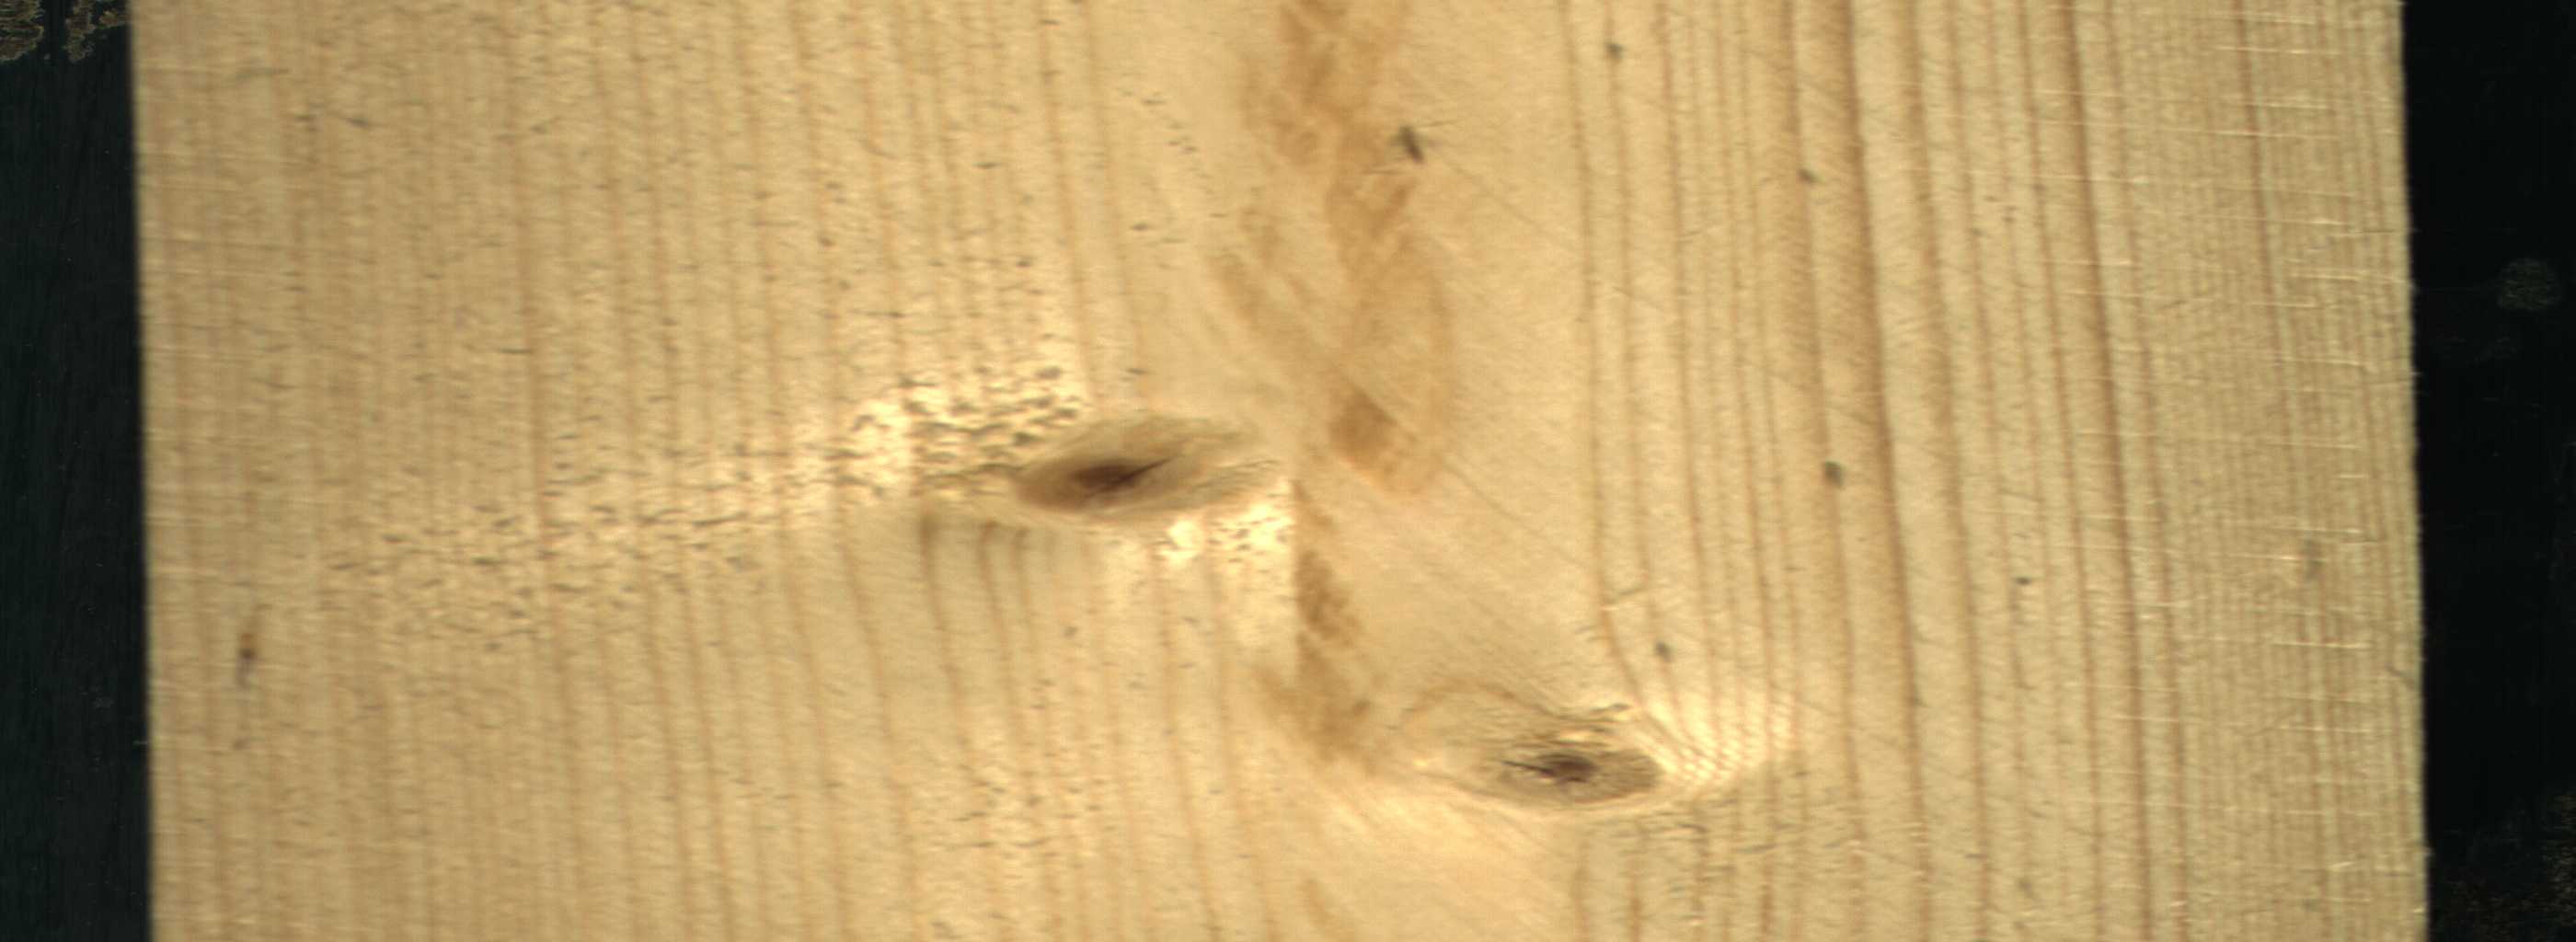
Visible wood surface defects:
knot_with_crack
Live_Knot